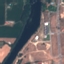
Land use / land cover class: River